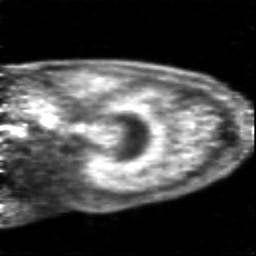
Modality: PET
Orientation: sagittal
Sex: male
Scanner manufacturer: siemens